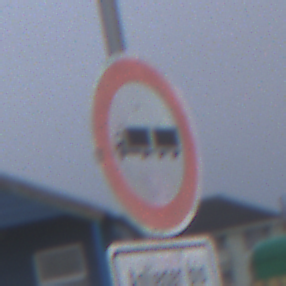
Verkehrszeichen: VerbotLastkraftwagenMitAnhaenger
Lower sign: SonstigeFahrzeugePersonengruppenFrei3
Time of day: SunriseSunset
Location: Outdoor (Beach)
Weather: Overcast
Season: NotSpecified
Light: Natural